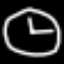
Label: clock